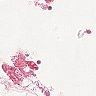
Metastatic tissue present: no